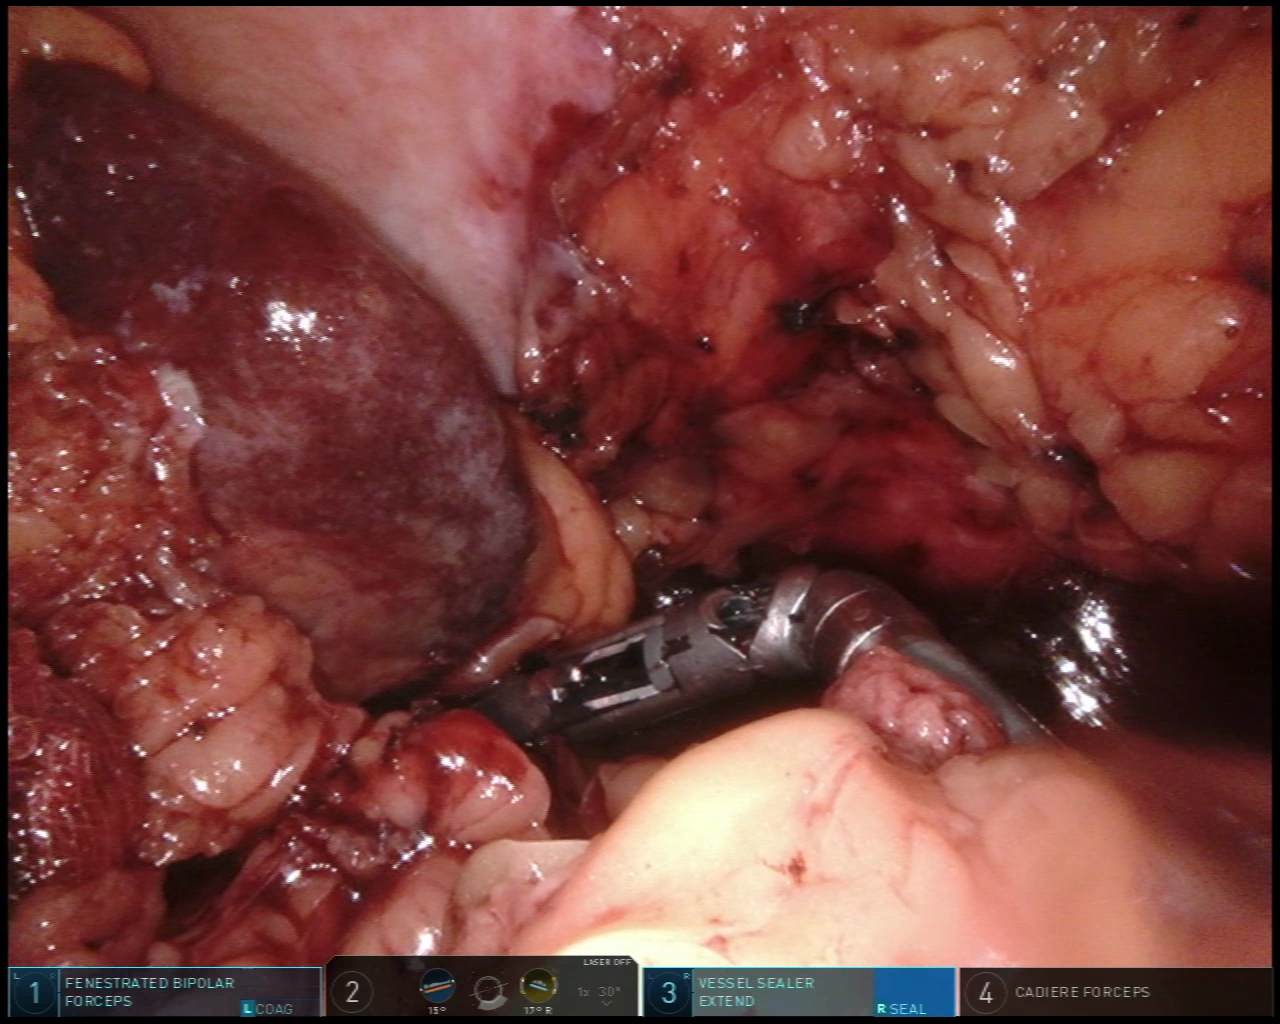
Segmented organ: spleen
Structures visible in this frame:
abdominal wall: yes
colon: no
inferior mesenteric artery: no
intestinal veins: no
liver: no
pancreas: no
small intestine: no
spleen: yes
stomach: no
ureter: no
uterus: no
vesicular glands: no